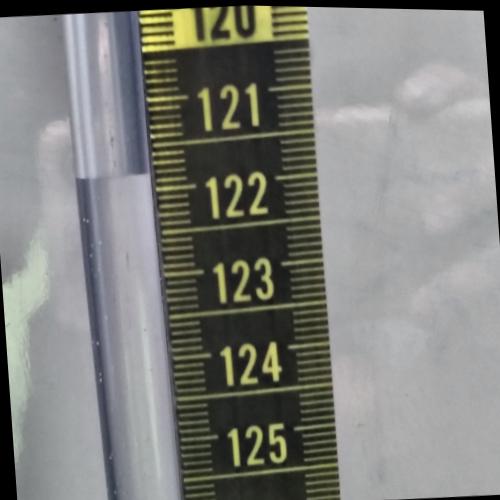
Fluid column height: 121.8 cm